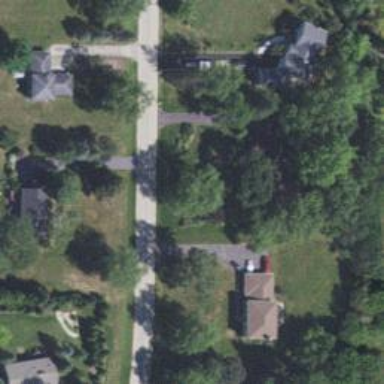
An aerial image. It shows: Driveway.